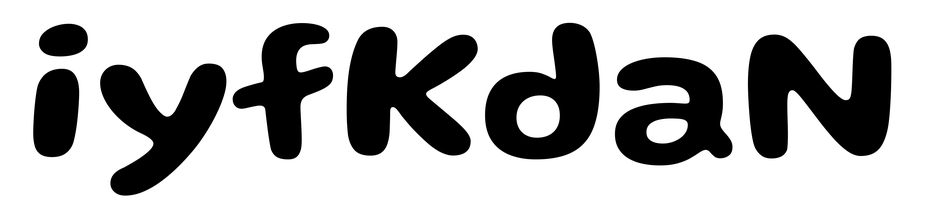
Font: Gluten_SemiBold